Question: I can create a polygon with the following XAML:
'''
<Polygon Grid.Row="1"
Grid.Column="1"
Fill="{StaticResource GreenBrush}"
Points="0,1 1,1 1,0"
Stretch="Fill" />
'''
This results in a right angled triangle with a straight hypotenuse.However I would like a curved hypotenuse. Is this possible using a Polygon? if not how might I accomplish the goal?
The XAML above gives the left hand triangle, but I would like something aking to the right hand triangle.
I have a feeling that this might be quite simple but I just cant seem to figure it out

- - -
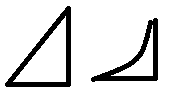
Answer: The problem is since Polygon will allow only straight lines achieving a curve effect would be difficult
You have two options
1)Use Blend to Create Path
eg
'''
<Path Data="M0.037120935,318.97711 L3.<PHONE>,319 0,319 z M517,5.<PHONE> L517,319 3.<PHONE>,319 C286.87436,319 517,<PHONE> 517,5.<PHONE> z M517,0 L517,5.<PHONE> 516.89777,0.063097671 z" Fill="#FFFB0404" Stretch="Fill"/>
'''
2)create the triangle first and overlap its hypotenuse with an ellipse.
'''
<Window
xmlns="http://schemas.microsoft.com/winfx/2006/xaml/presentation"
xmlns:x="http://schemas.microsoft.com/winfx/2006/xaml"
xmlns:ed="http://schemas.microsoft.com/expression/2010/drawing" x:Class="WpfApplication1.MainWindow"
Title="MainWindow" Height="350" Width="525">
<Grid x:Name="grid">
<Polygon
Points="0,1 1,1 1,0"
Stretch="Fill" Fill="#FF69FB04" />
<Ellipse Fill="White" HorizontalAlignment="Left" Height="628" Margin="-511,-309,0,0" VerticalAlignment="Top" Width="1028"/>
</Grid>
</Window>
'''